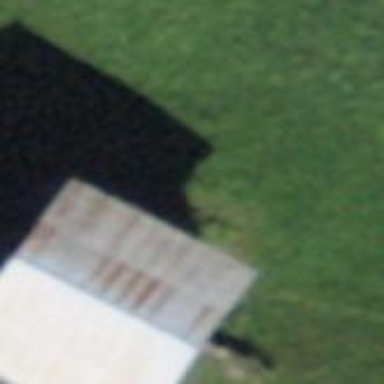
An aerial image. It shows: Rural barn.